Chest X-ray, AP view. Patient: 53 years old, sex F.
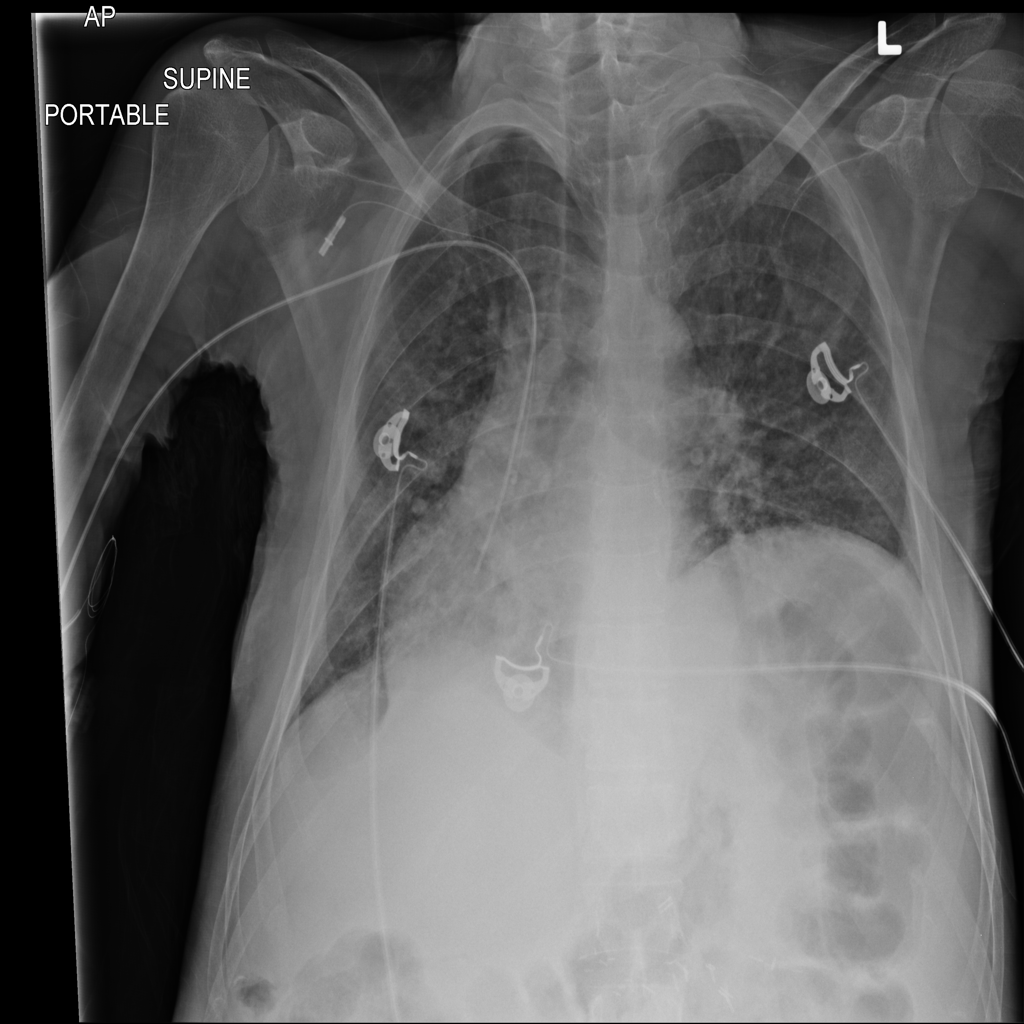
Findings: No Finding